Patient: sex M, age 64
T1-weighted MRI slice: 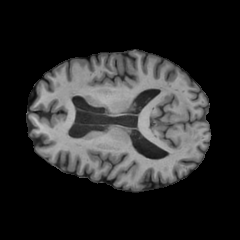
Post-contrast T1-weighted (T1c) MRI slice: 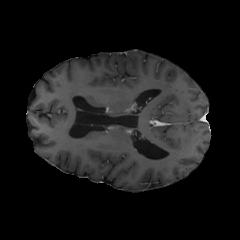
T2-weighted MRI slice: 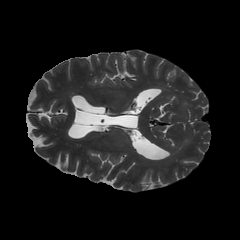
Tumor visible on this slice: no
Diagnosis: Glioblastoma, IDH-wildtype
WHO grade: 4